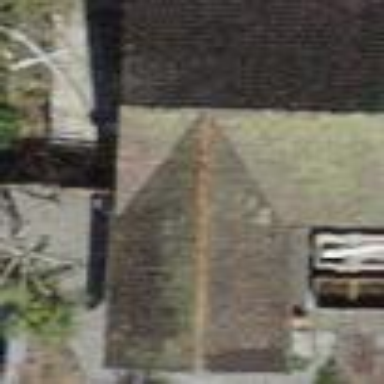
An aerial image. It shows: Shed.